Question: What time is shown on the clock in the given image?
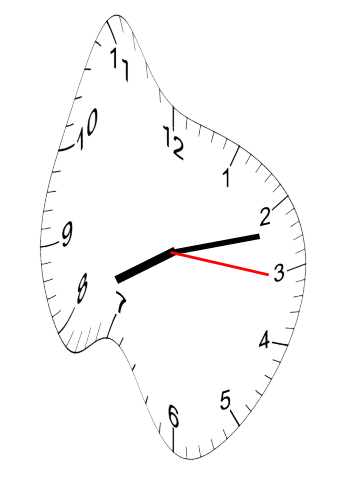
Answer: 08:12:16